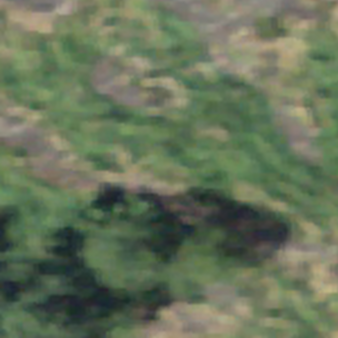
Label: other